Field crop: maize
Growth stage: 1
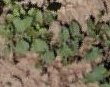
Species: convolvulus